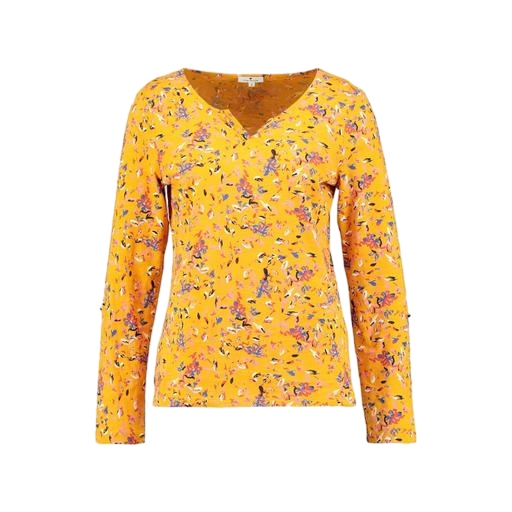
yellow floral-print top, yellow dillon-fit floral shirt, multicolor v-neck top only macy, white background